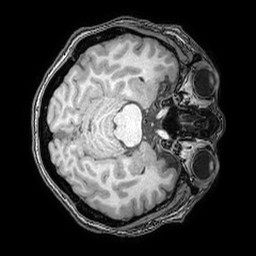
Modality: T1w
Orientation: axial
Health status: ill
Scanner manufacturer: philips
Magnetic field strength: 3 T
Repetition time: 0.007 s
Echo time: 0.0035 s